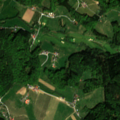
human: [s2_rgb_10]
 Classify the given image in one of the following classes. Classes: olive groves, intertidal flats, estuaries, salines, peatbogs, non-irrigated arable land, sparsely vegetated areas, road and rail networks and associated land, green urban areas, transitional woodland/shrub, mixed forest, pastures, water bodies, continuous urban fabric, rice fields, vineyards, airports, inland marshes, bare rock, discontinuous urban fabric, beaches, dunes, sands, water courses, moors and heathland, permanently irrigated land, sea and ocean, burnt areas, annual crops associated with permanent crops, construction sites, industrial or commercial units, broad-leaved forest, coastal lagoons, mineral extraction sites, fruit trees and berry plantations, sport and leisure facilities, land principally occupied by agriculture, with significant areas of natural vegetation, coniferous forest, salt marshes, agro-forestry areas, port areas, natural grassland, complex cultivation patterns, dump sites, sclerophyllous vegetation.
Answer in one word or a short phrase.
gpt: sport and leisure facilities, pastures, complex cultivation patterns, land principally occupied by agriculture, with significant areas of natural vegetation, mixed forest